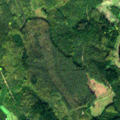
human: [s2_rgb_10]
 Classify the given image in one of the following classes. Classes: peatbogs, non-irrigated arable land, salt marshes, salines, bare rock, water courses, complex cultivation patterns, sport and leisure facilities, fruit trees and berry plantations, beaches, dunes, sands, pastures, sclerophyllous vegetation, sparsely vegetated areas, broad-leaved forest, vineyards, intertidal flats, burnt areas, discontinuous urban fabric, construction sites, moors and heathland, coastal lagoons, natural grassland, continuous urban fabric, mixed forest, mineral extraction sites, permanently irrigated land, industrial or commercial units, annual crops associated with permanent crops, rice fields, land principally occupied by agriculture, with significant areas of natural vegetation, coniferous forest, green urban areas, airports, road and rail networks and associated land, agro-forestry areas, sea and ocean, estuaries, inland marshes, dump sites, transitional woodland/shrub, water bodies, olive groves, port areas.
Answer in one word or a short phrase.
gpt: coniferous forest, mixed forest, water bodies